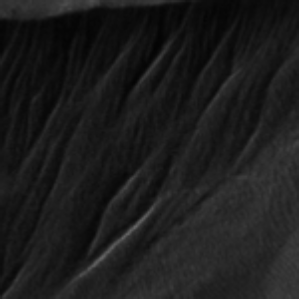
Label: frost